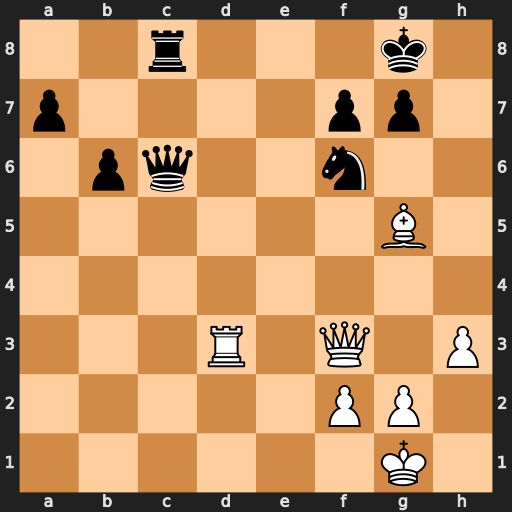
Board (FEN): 2r3k1/p4pp1/1pq2n2/6B1/8/3R1Q1P/5PP1/6K1
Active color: w
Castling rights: -
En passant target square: -
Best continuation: Rd8+ Ne8 Qxc6